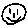
Label: smiley face